【题型】填空题　【知识点】解析几何　【难度】easy
如图，直线$l_1$、$l_2$、$l_3$的斜率$k_1$、$k_2$、$k_3$由小到大排序为 \_\_\_\_\_.\\

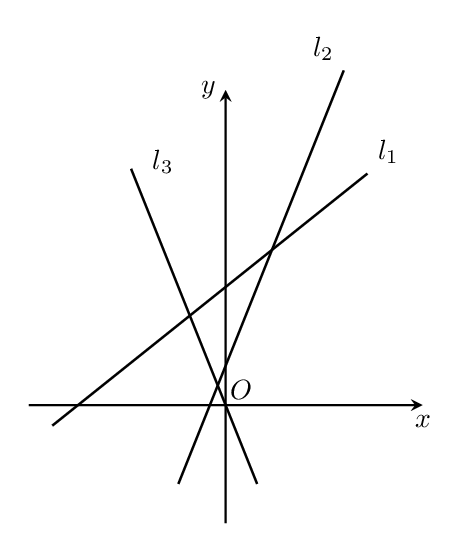
【解答】
\vspace{0.5em}
\noindent \textbf{【答案】}$k_3 < k_1 < k_2$\\

% 分析模块
\noindent \textbf{【分析】}由图可得直线$l_1$、$l_2$、$l_3$倾斜角大小关系，据此可得斜率关系.\\

% 详解模块
\noindent \textbf{【详解】}设直线$l_1$、$l_2$、$l_3$的倾斜角分别为$\alpha_1$、$\alpha_2$、$\alpha_3$，由图可得$\alpha_3 > \frac{\pi}{2} > \alpha_2 > \alpha_1 > 0$，则\\
$\tan\alpha_2 > \tan\alpha_1 > 0 > \tan\alpha_3$，也即 $k_2 > k_1 > k_3$.\\
故答案为：$k_3 < k_1 < k_2$.\\